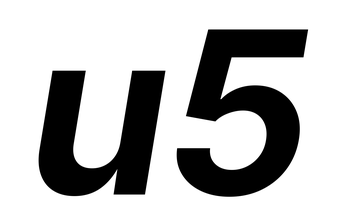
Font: Inter-Italic_Bold_Italic